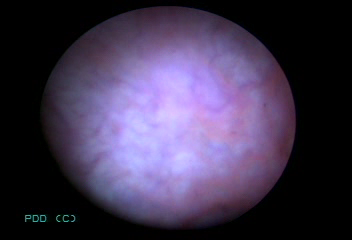
Modality: BLC
Class: Normal mucosa
Bladder cancer association: No